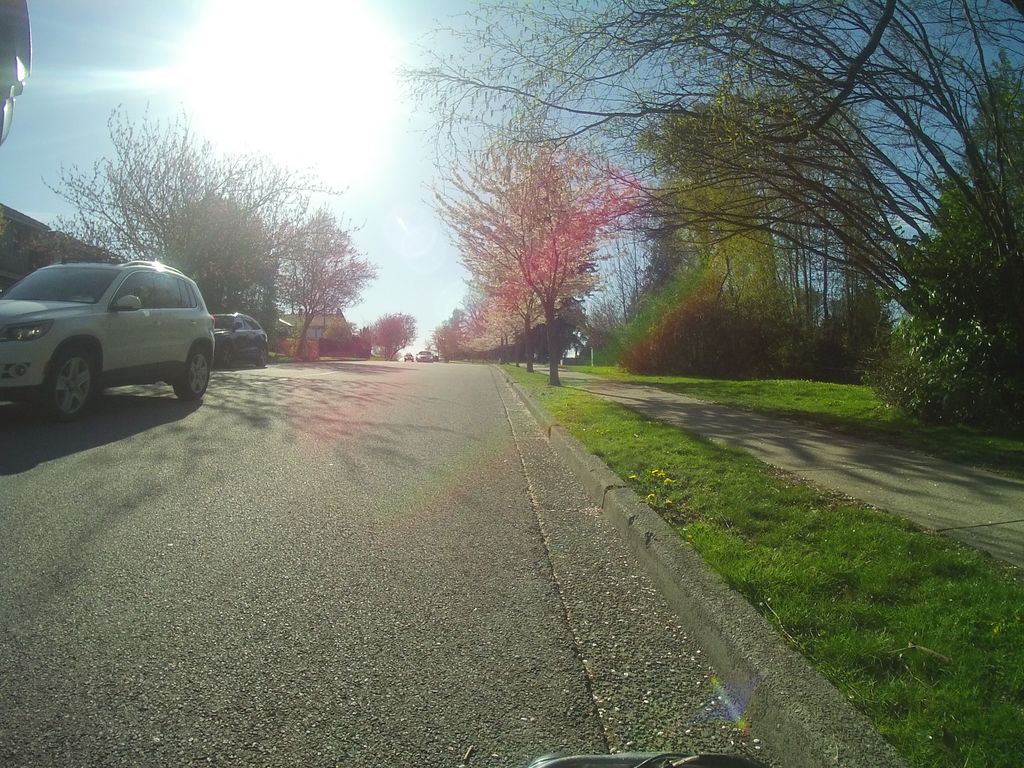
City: vancouver